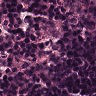
Metastatic tissue present: no